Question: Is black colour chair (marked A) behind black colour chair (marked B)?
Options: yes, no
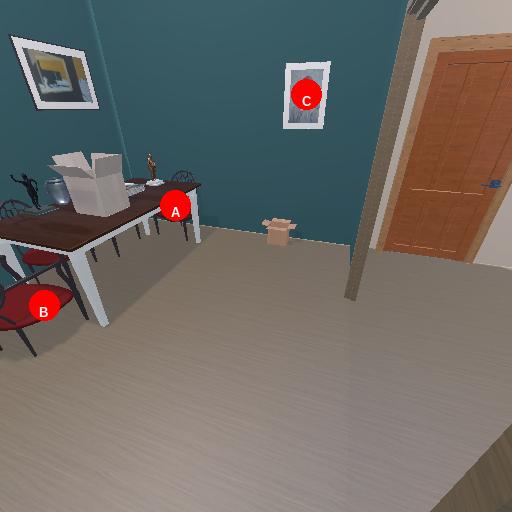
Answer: yes